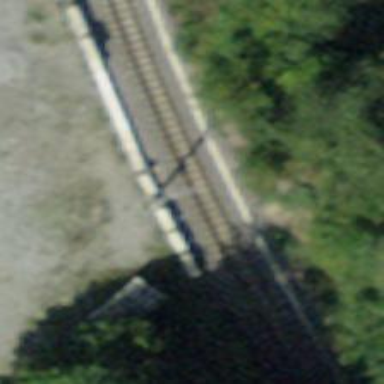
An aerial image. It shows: Narrow-gauge railway track with 1 electrified contact line.